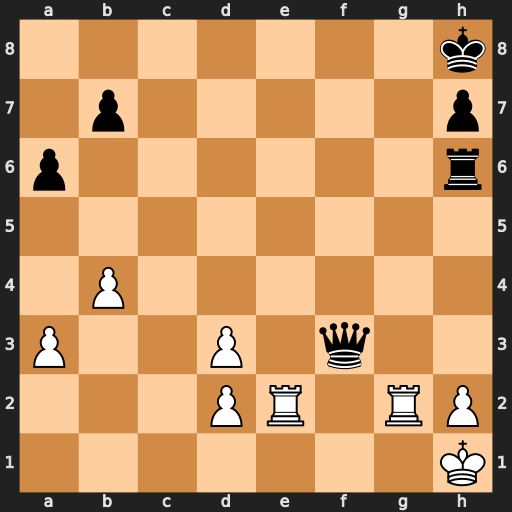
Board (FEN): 7k/1p5p/p6r/8/1P6/P2P1q2/3PR1RP/7K
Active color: w
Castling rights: -
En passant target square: -
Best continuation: Re8+ Qf8 Rxf8#